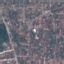
Land use / land cover: Residential